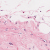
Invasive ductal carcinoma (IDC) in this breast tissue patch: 0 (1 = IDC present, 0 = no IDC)